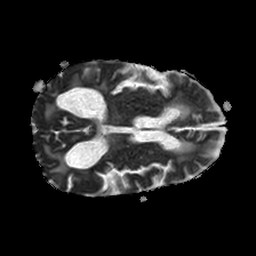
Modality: ADC
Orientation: axial
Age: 63
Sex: female
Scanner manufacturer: philips
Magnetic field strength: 1.5 T
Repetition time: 3.415 s
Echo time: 0.06922 s